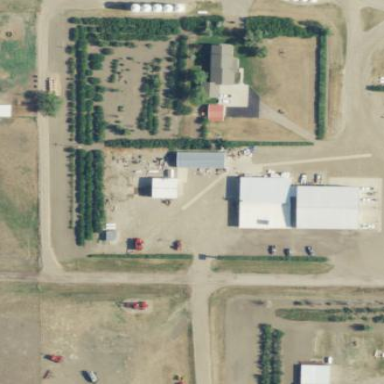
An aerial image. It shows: Building with agrarian shop.